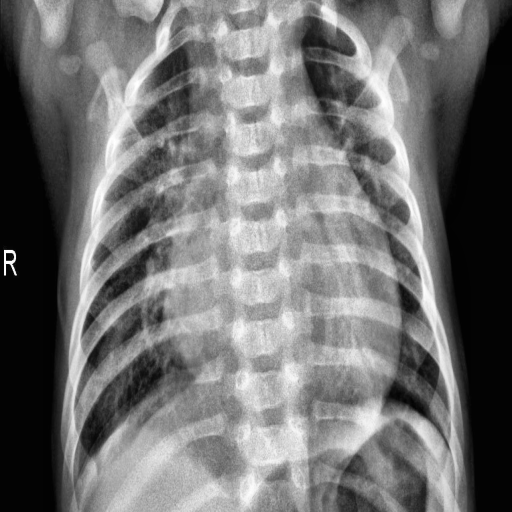
Finding: PNEUMONIA